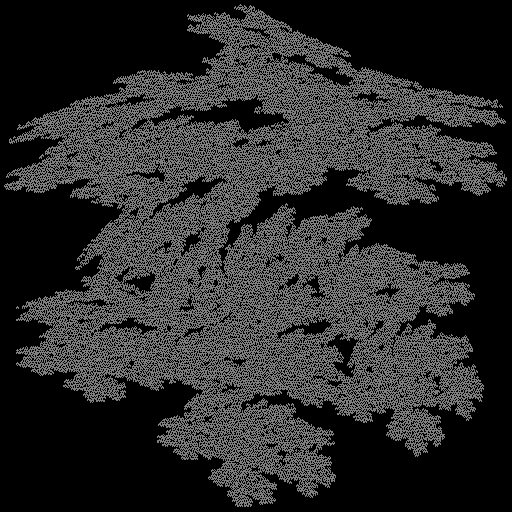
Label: pinetree